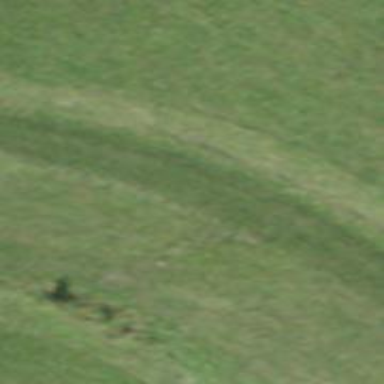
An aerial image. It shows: Track on the ground with grade3 tracktype.